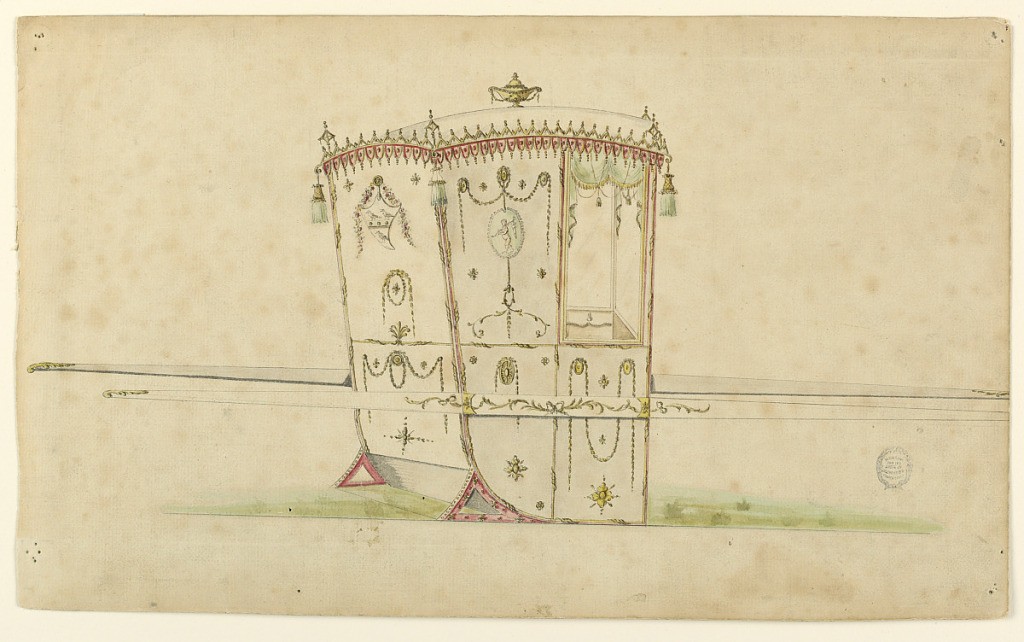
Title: Design for a Sedan Chair
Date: ca. 1775
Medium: Pen and black ink; brush and red, green yellow and gray watercolor over graphite on heavy, textured cream laid paperboard
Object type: Drawing
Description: Three-quarter view of a sedan chair diminutively decorated with cartouches  containing bird and cupid, and circular medallions with chain-like swags. Tassels hang at corners of roof line and an urn draped with swags crowns the roof.